Field crop: tomato
Growth stage: 2
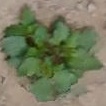
Species: solanum